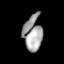
Tissue: prostate
Cell type: T cells
Senescence score: 0.7476
Nuclear area (px): 646
Mean DAPI intensity: 160.502